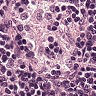
Metastatic tissue present: no